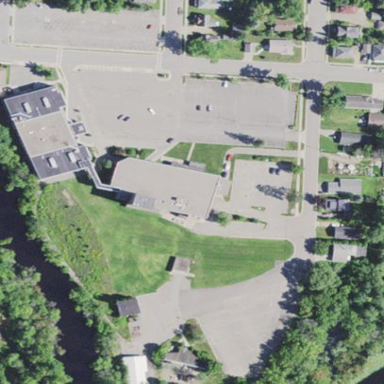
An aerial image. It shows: Healthcare clinic is depicted in the image.